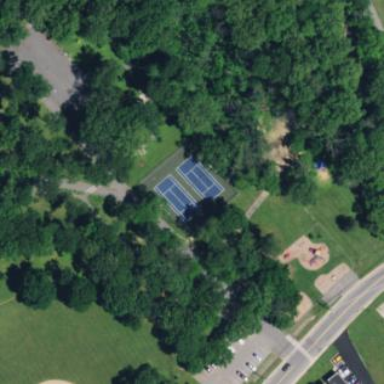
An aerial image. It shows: Tennis court on the leisure land pitch.